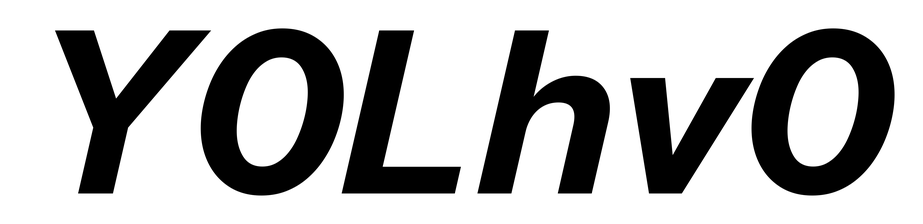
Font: InstrumentSans-Italic_Bold_Italic